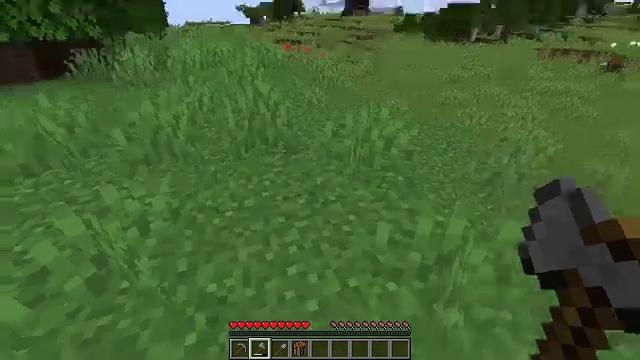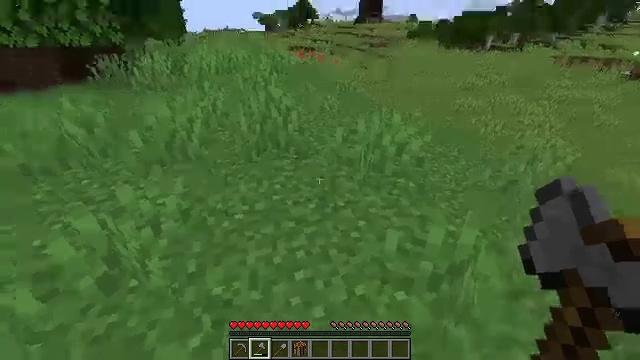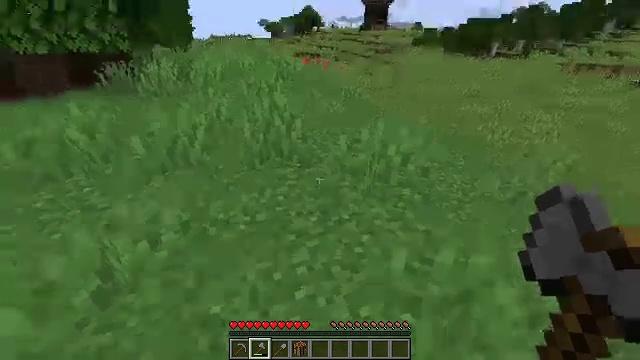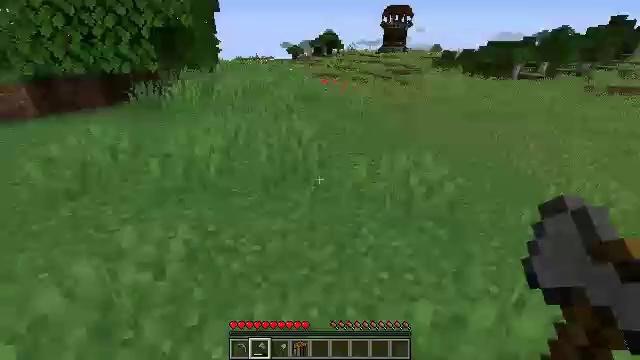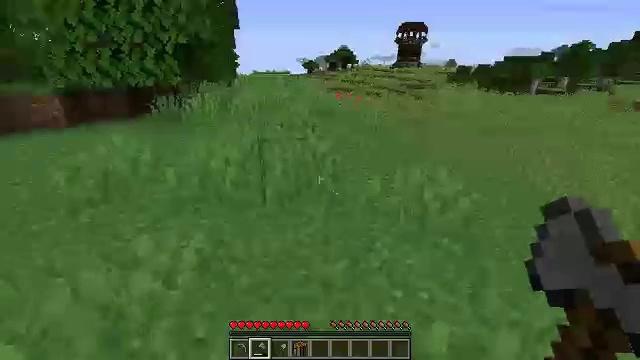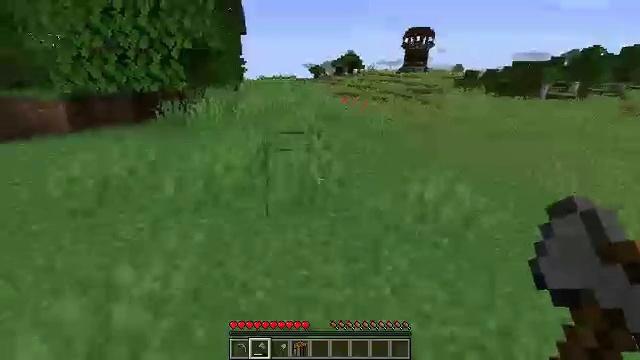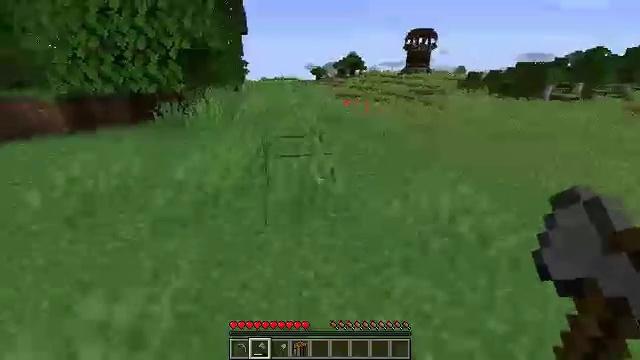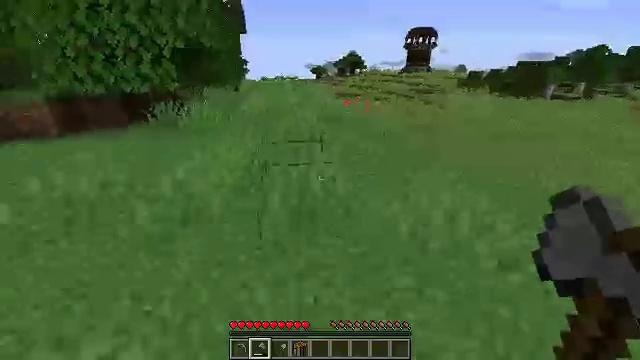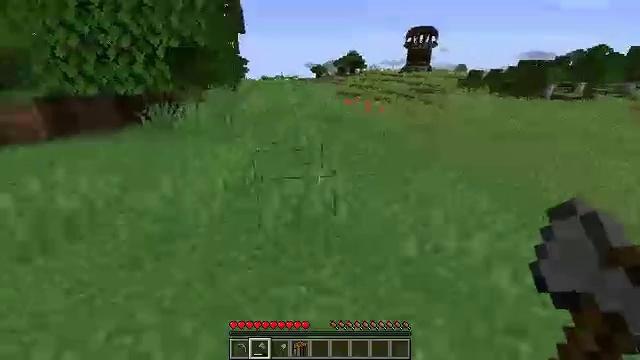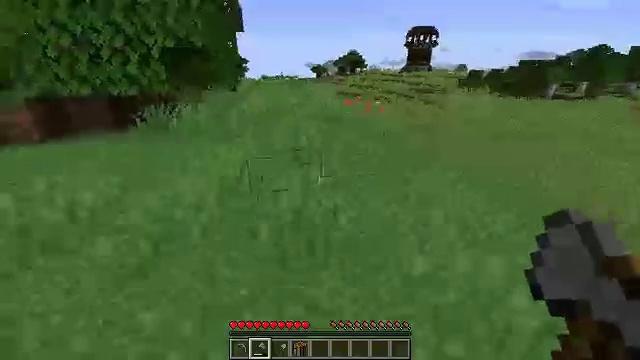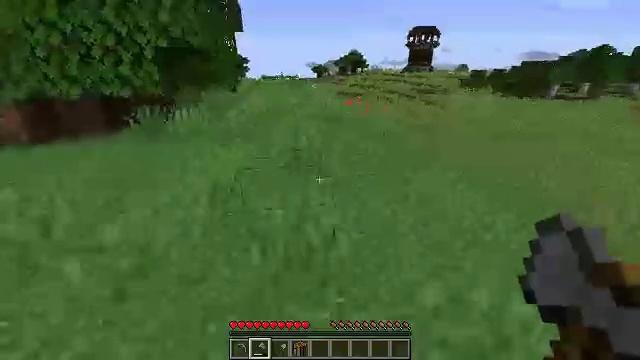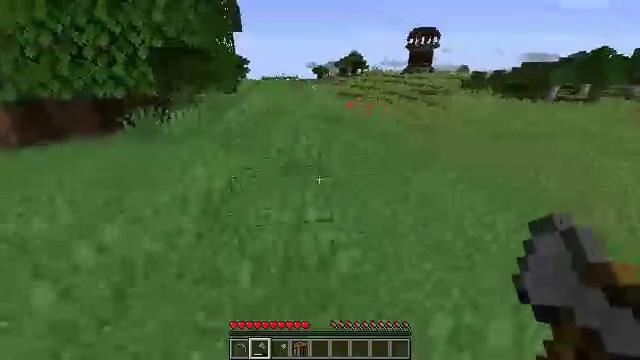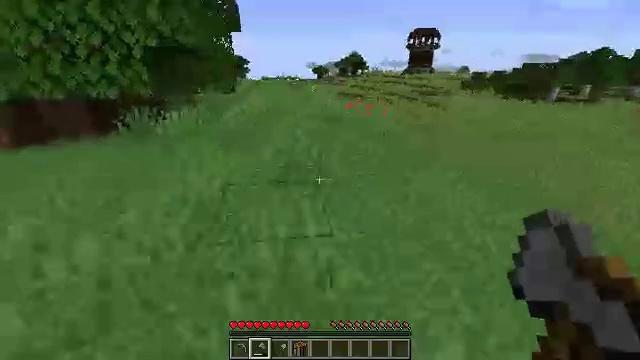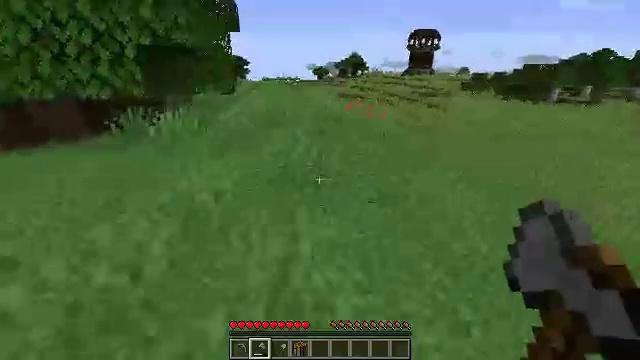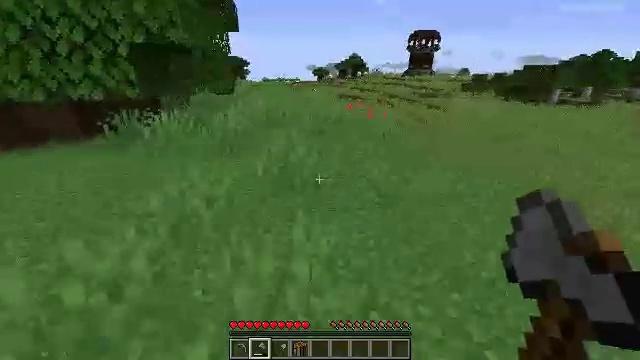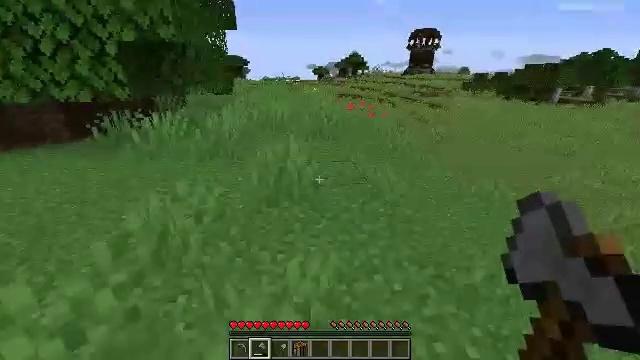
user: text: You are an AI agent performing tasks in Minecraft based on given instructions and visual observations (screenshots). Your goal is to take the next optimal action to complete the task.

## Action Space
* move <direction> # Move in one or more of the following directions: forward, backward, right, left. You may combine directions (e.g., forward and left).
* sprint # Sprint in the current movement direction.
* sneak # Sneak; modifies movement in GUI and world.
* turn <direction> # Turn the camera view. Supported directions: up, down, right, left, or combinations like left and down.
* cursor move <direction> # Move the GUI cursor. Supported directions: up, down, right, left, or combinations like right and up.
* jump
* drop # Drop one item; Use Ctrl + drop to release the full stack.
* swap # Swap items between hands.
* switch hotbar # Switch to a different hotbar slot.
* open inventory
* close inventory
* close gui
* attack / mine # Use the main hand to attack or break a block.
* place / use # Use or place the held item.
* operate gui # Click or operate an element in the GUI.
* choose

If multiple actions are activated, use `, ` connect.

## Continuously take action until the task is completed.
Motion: motion action
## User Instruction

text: Clear away tall grass.
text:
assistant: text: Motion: turn left and up
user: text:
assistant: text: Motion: move forward, turn left and up
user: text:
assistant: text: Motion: move forward, turn left and up
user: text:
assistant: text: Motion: move forward, turn left and up
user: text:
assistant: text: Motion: move forward, turn left
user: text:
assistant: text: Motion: move forward
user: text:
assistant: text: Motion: move forward
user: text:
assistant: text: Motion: move forward
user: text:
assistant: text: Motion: move forward
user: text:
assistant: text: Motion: move forward
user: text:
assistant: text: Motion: move forward
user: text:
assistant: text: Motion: move forward
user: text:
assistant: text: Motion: move forward
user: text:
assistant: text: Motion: move forward
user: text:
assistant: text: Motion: move forward
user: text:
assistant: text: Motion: move forward
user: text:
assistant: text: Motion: move forward
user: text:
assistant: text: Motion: move forward
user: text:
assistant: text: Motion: move forward
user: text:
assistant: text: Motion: move forward, turn right
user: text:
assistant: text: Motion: move forward, turn right
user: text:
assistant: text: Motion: move forward, turn right
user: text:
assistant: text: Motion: move forward, turn right and up
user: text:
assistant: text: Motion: move forward, turn right
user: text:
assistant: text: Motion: move forward
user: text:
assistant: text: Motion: move forward
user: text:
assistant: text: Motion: move forward
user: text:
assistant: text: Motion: move forward
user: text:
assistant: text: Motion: move forward
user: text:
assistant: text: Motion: move forward